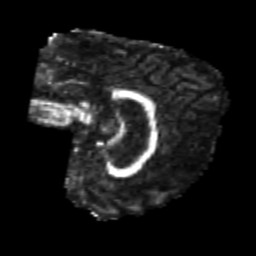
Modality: FA
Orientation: sagittal
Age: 22
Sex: male
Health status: healthy
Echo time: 0.074 s